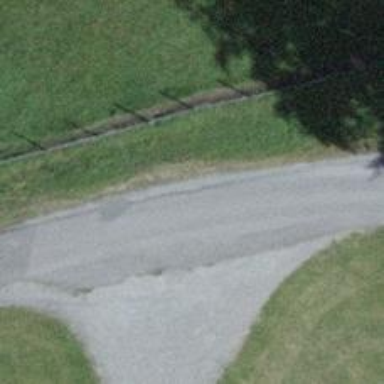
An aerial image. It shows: Unclassified road.